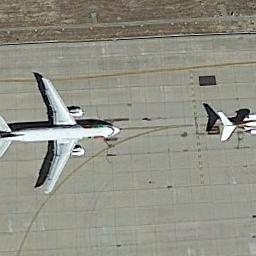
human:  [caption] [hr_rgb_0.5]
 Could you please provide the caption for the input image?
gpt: A plane parked on a clearing .

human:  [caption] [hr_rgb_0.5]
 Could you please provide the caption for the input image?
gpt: A plane was parked on the ground .

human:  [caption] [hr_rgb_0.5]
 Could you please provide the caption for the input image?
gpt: Here is a white plane and a tail of the plane .

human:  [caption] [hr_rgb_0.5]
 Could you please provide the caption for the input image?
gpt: Two planes parked one after another on the airport .

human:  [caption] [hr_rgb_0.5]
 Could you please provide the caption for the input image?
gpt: There is an airplane in the parking lot .